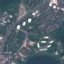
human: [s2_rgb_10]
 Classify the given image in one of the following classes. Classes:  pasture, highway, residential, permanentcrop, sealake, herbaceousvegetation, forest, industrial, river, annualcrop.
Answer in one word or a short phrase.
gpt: Residential